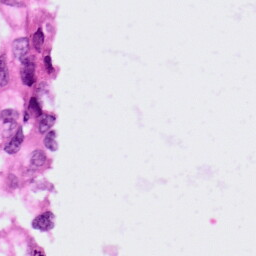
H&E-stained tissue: Lung